Interaction volume radius: 10 \u00c5
Interaction volume height: 20 \u00c5
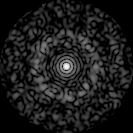
Disorder parameter: 0.8304